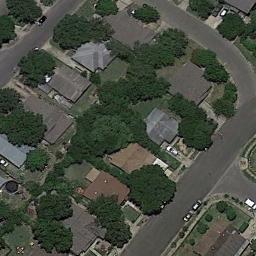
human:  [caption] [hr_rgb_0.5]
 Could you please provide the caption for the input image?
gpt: There are many buildings in medium residential area .

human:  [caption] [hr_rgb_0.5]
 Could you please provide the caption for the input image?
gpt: The houses in the medium - sized residential area are well spaced .

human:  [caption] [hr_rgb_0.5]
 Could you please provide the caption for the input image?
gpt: The medium residential is next to the road and some trees .

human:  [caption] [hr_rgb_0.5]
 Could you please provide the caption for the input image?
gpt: The medium residential area has some neatly arranged houses and trees and a road goes through the medium residential area .

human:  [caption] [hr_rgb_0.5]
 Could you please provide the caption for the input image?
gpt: There are some buildings and green trees on the medium residential area .